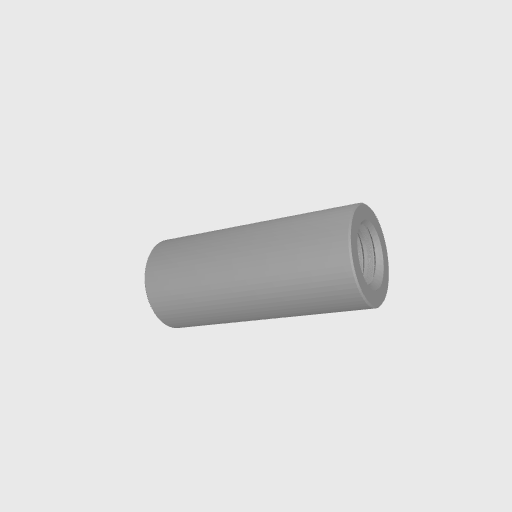
Part: Standoff6OD14